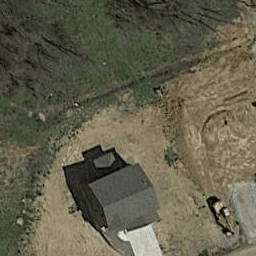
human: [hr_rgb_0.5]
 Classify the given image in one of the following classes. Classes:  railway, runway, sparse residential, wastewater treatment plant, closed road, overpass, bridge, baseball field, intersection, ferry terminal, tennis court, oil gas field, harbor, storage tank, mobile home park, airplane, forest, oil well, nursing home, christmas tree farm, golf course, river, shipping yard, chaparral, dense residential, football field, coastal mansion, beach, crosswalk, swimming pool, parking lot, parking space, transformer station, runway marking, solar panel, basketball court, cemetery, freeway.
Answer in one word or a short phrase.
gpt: sparse residential